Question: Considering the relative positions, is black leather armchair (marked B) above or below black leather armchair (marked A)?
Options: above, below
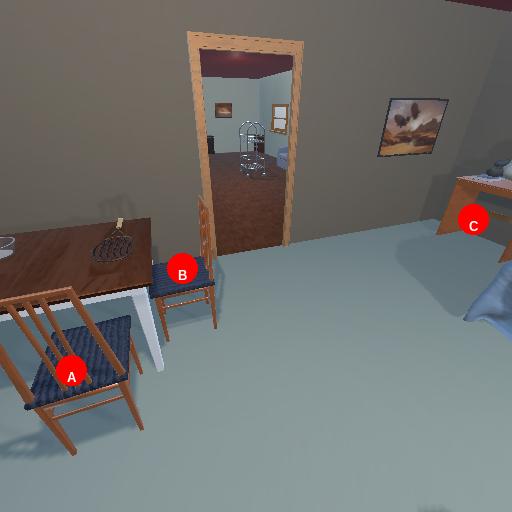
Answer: above